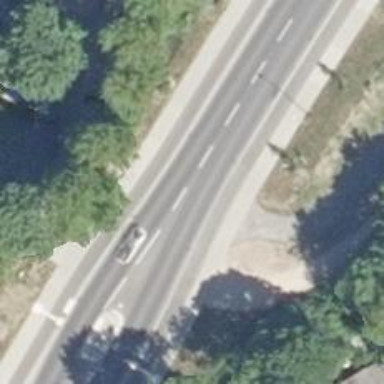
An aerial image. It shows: Tertiary road with asphalt surface and cycle track.